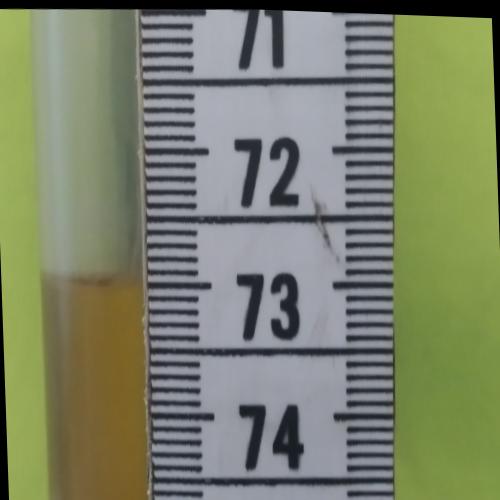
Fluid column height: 73.0 cm